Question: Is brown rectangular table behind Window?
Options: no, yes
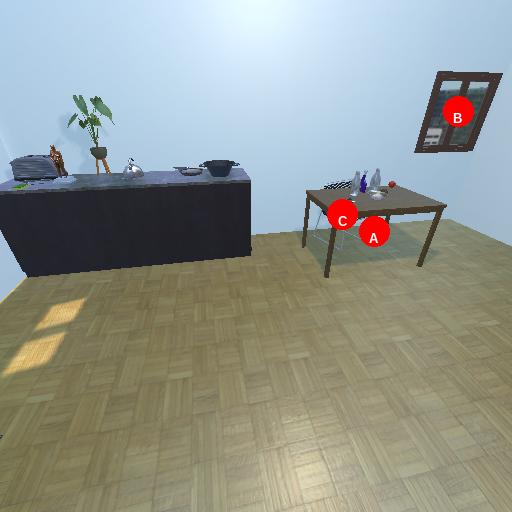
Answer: no